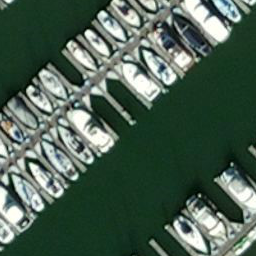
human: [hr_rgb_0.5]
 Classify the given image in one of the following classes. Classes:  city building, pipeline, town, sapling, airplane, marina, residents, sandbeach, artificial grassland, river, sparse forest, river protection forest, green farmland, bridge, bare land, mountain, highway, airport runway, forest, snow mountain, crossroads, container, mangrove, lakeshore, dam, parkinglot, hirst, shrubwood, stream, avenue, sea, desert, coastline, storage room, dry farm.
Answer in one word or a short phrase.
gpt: marina